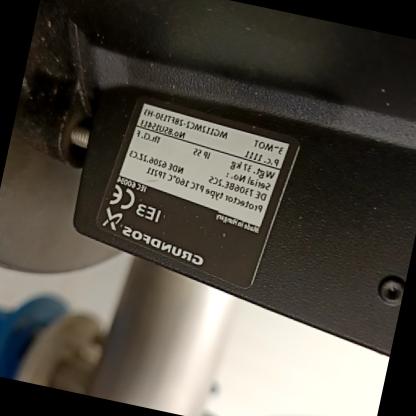
Klasa: tabliczka-znamionowa